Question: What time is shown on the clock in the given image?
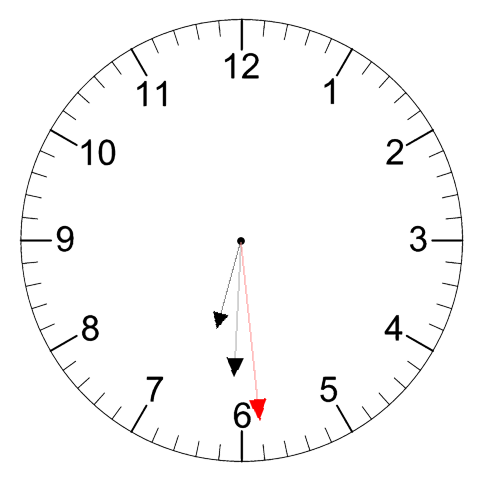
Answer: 06:30:29